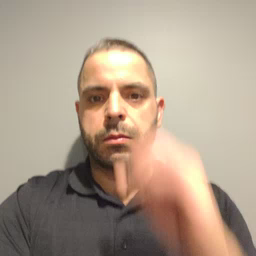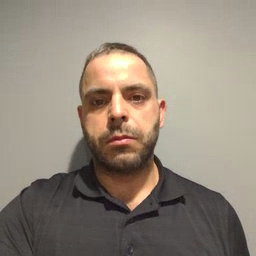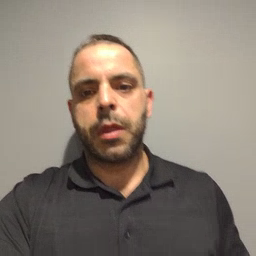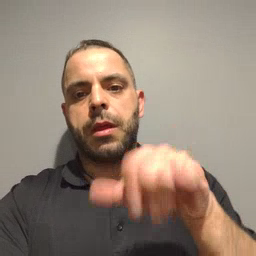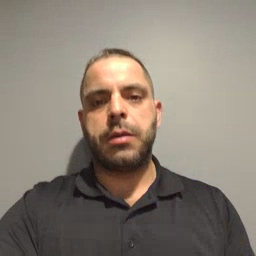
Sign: that